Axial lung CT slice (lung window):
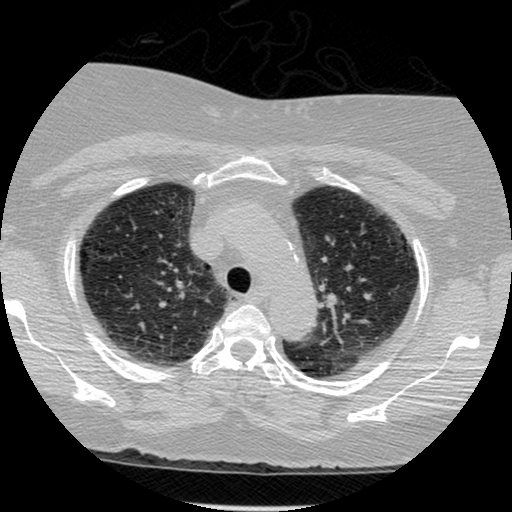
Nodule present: no